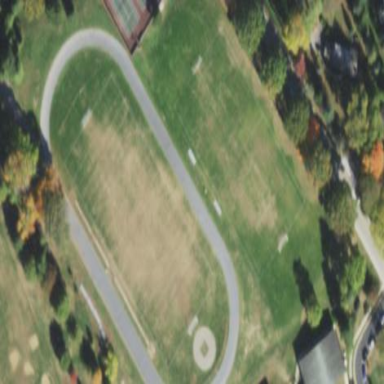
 providing recreational space for sports activities."